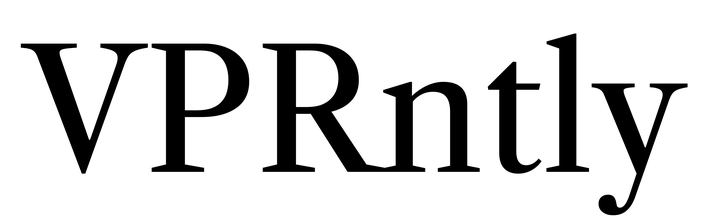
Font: LibreCaslonText_Regular